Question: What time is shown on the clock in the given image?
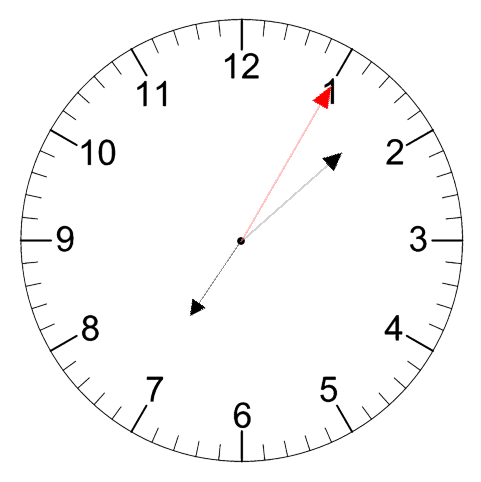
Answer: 07:08:05